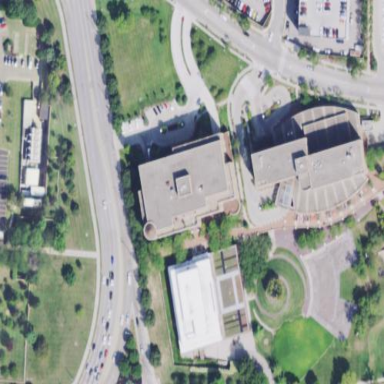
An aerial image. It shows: View of university building.